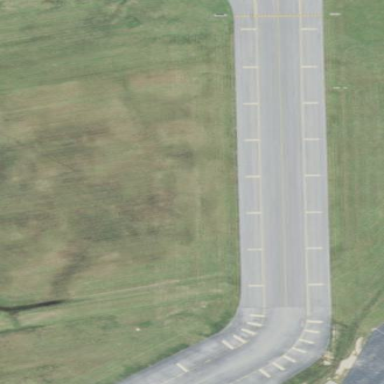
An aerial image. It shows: The area is taxiway in the airport.